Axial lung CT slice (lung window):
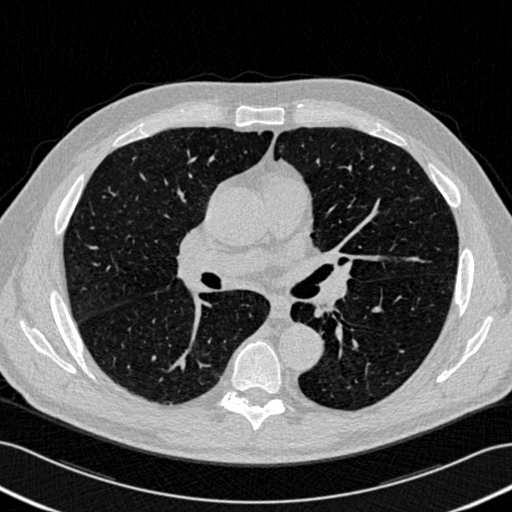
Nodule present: no